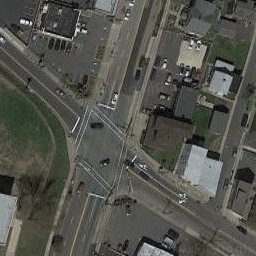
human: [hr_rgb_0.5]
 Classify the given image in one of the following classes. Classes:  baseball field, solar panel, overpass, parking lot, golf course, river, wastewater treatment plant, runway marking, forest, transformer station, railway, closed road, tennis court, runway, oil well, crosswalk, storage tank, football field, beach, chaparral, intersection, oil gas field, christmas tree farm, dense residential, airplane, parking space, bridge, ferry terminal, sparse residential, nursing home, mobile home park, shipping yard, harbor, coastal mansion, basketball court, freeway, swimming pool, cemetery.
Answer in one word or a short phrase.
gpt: intersection